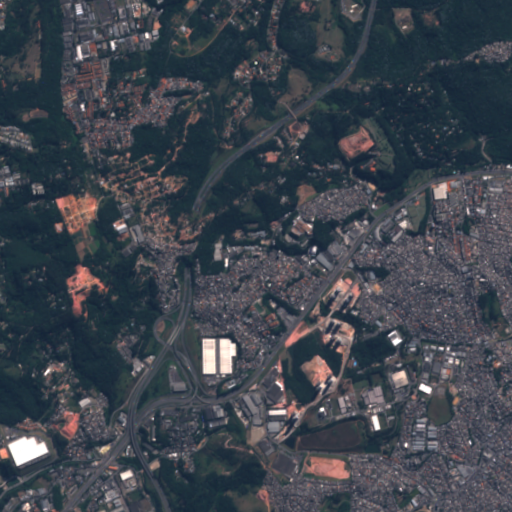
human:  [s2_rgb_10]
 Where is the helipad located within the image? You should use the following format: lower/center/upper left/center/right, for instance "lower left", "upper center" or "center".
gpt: The helipad is located in the lower left of the image.
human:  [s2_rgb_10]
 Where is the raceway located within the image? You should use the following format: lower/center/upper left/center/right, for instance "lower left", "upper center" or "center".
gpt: The raceway is located in the upper left of the image.
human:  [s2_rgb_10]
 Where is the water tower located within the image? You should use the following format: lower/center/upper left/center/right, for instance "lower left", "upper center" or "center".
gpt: The water tower is located in the center right of the image.
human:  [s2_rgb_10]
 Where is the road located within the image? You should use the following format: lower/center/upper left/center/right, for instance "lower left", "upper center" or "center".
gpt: There is no road in the image.